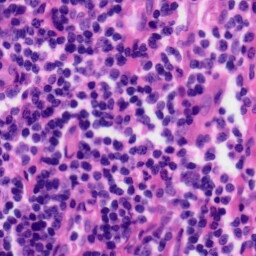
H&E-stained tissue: Tonsil